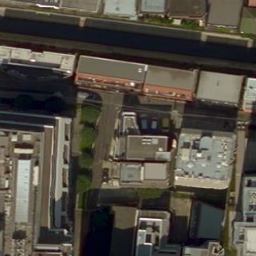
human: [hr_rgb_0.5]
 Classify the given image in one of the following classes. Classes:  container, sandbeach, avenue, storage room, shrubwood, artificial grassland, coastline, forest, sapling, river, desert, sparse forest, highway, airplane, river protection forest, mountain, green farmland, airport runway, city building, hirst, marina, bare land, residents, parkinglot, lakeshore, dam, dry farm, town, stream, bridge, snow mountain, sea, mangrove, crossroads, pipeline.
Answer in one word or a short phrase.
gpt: city building